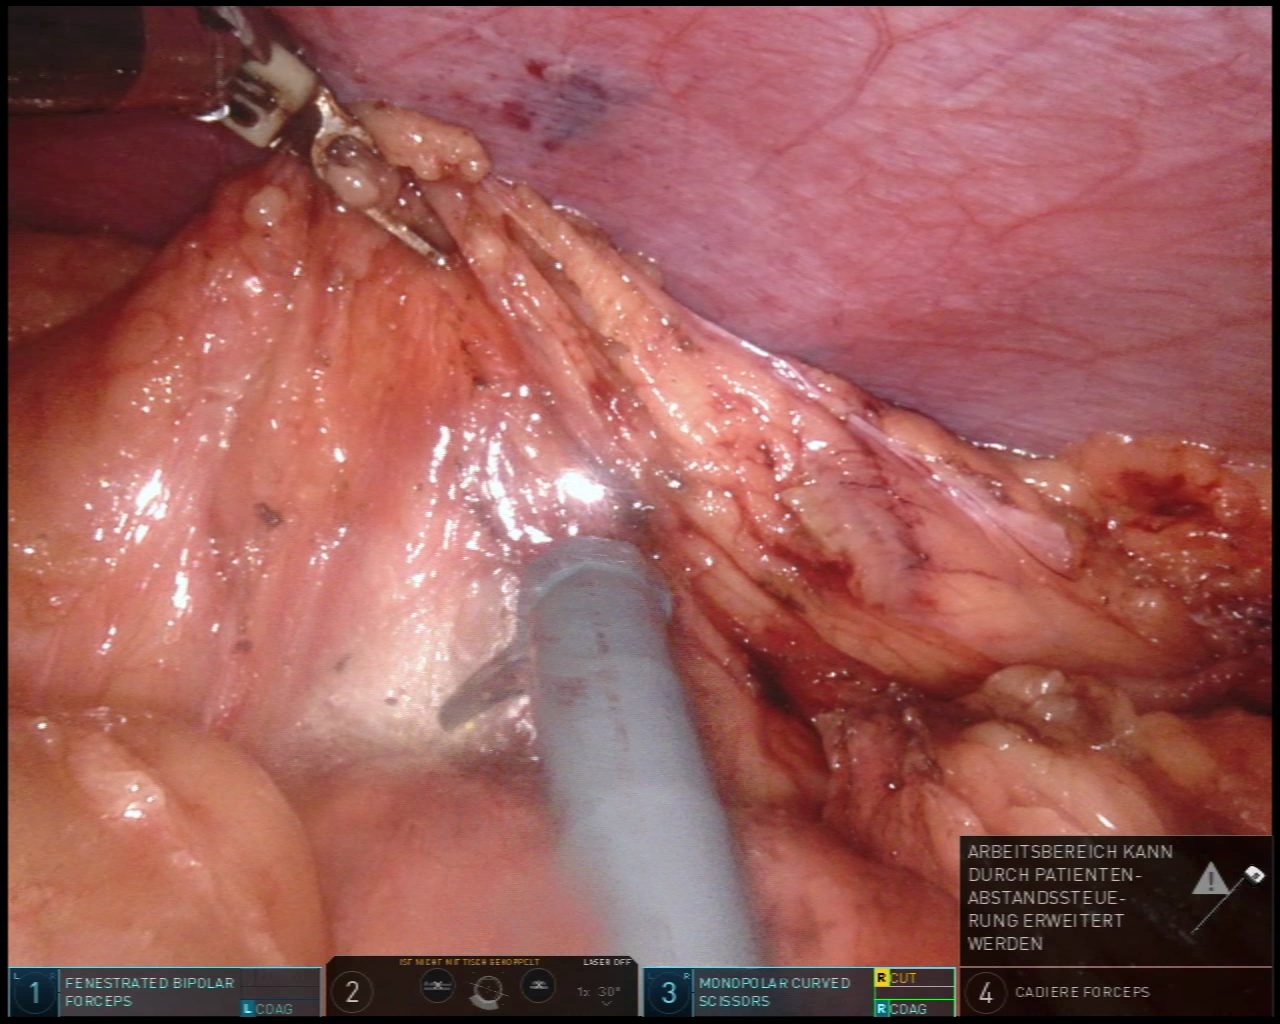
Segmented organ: abdominal_wall
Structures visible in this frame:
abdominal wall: yes
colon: no
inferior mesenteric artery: no
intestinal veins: no
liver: no
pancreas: no
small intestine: no
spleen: no
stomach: no
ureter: no
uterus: no
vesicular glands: no